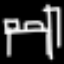
Label: bed